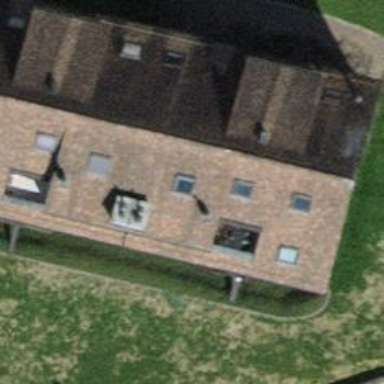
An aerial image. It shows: Apartment building with tile roof.